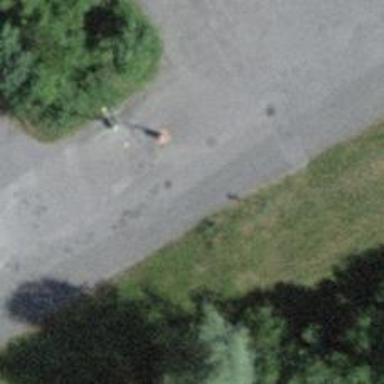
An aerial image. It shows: Lift gate barrier.